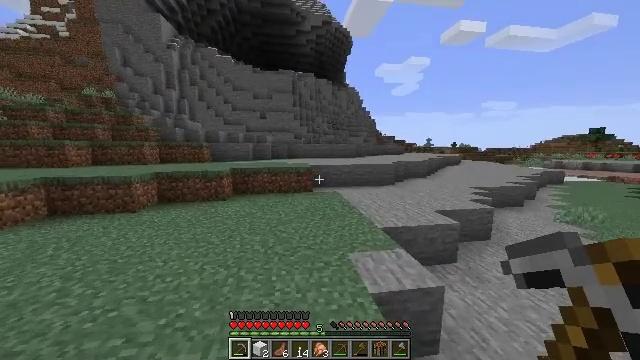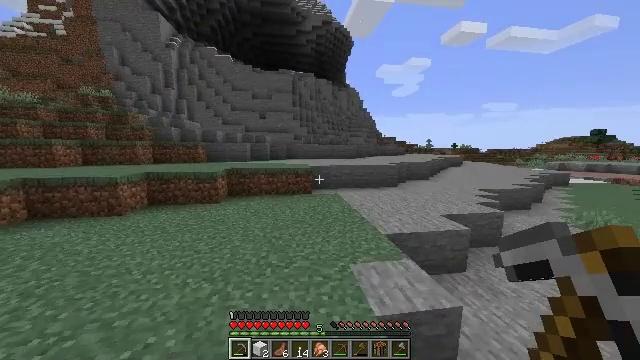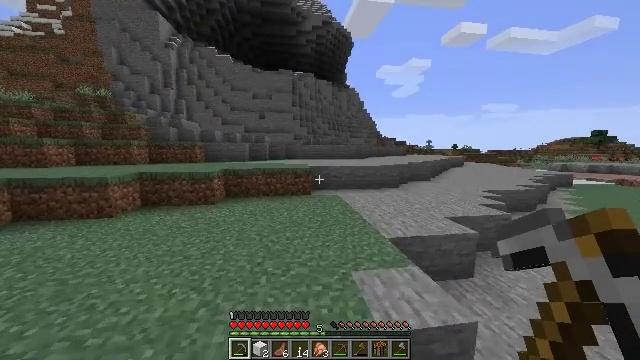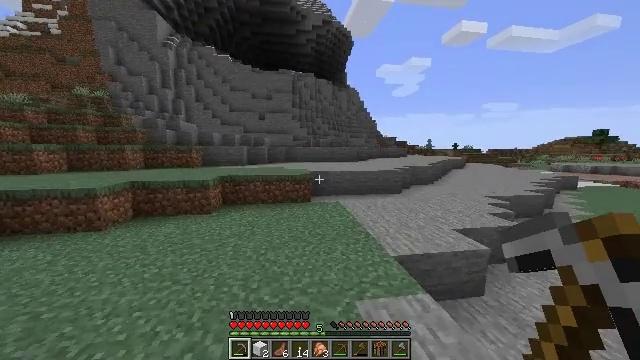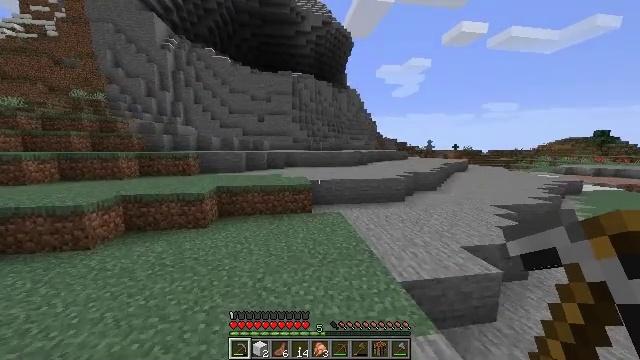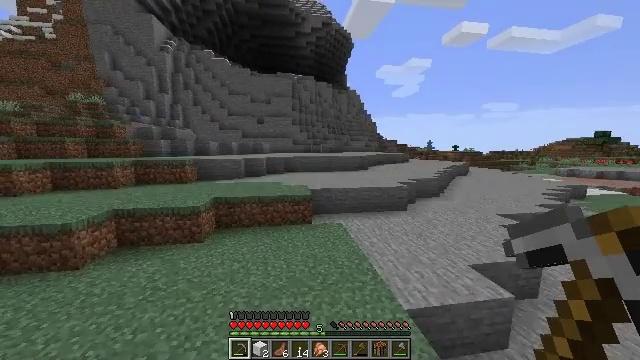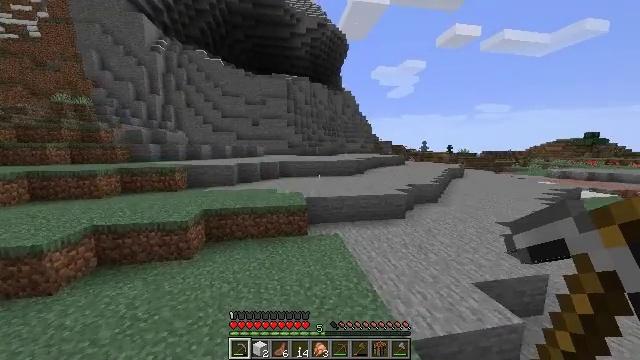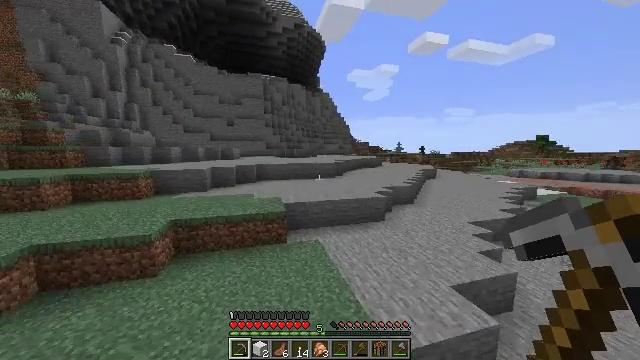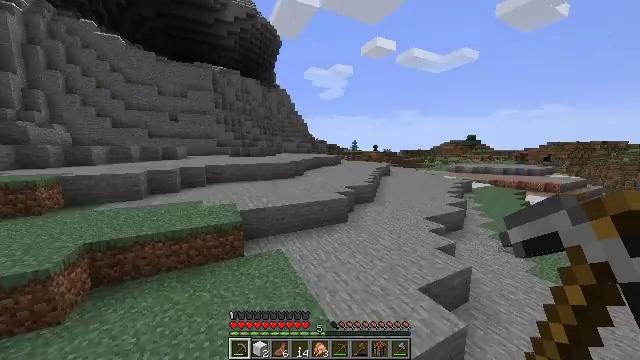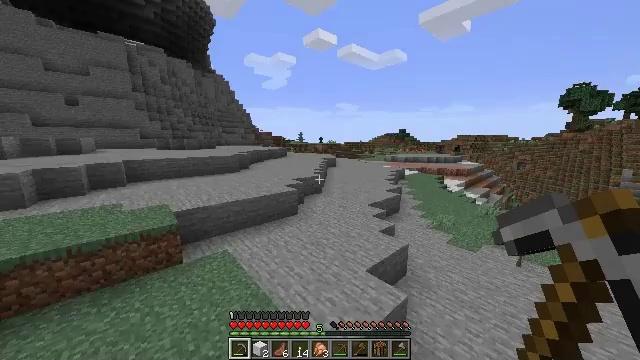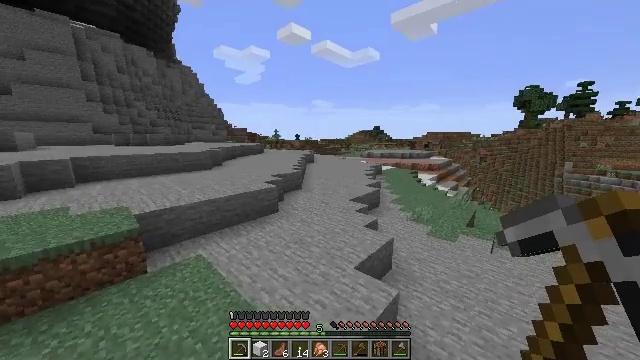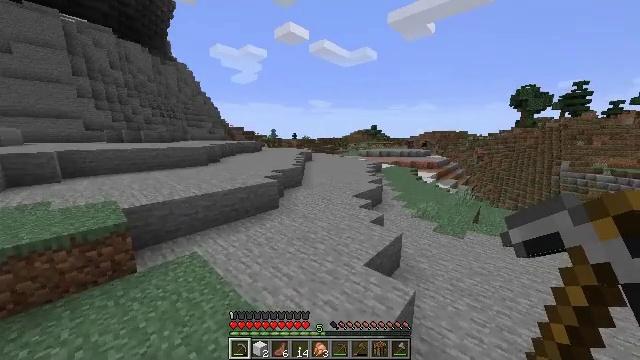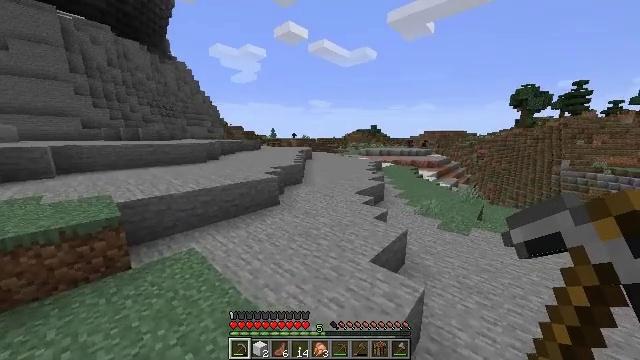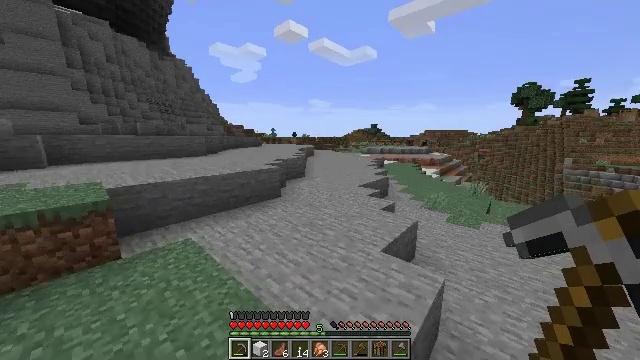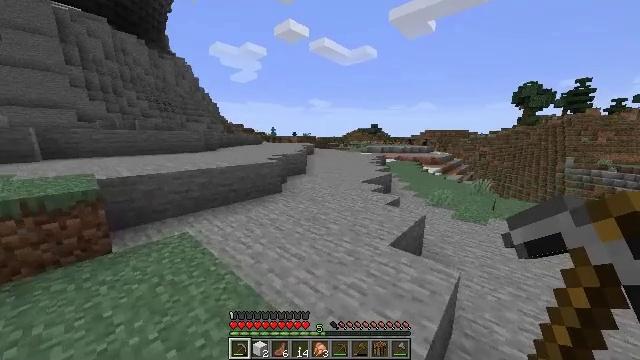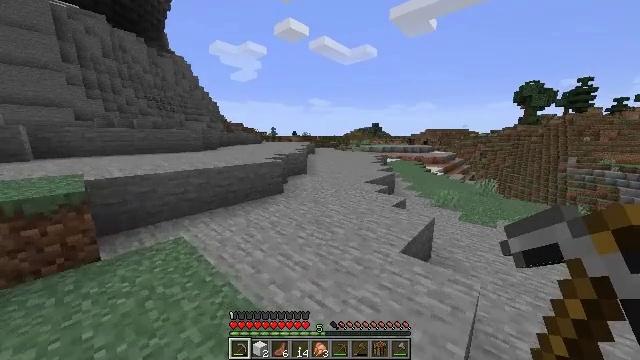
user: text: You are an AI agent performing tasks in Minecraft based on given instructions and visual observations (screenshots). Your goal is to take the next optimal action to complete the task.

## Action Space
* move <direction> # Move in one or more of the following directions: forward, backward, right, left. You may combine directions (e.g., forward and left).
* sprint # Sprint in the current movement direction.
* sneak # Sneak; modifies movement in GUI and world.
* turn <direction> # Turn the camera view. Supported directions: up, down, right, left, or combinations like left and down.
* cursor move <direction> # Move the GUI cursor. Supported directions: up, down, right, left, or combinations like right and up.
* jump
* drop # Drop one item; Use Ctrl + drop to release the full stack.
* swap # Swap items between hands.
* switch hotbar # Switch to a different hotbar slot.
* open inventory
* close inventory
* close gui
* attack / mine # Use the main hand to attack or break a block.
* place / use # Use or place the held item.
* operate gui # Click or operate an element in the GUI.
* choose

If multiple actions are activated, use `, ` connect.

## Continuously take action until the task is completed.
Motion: motion action
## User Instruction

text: Harvest a pumpkin from the field.
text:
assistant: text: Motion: move forward, sprint
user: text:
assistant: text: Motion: move forward, sprint
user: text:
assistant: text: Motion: move forward, sprint, jump
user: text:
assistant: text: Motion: move forward, sprint, jump
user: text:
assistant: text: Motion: move forward, sprint, jump
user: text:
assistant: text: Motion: move forward, sprint, turn right, jump
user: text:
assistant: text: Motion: move forward, sprint, turn right, jump
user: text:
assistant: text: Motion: move forward, sprint, turn right
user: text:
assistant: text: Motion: move forward, sprint, turn right and down
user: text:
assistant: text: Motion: move forward, sprint, turn right
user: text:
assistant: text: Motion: move forward, sprint
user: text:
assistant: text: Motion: move forward, sprint
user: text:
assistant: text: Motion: move forward, sprint
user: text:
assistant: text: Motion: move forward, sprint, jump
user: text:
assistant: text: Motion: move forward, sprint, jump
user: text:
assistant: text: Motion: move forward, sprint, jump
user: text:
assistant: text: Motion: move forward, sprint, jump
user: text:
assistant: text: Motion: move forward, sprint, jump
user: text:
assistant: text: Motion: move forward, sprint, jump
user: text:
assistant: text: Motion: move forward, sprint
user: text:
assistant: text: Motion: move forward, sprint
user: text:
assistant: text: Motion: move forward, sprint
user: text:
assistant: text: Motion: move forward, sprint
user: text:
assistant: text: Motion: move forward, sprint, turn right
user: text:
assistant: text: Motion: move forward, sprint, turn right, jump
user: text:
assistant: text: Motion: move forward, sprint, turn right, jump
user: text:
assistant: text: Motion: move forward, sprint, turn right, jump
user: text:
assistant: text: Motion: move forward, sprint, jump
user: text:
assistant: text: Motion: move forward, sprint, jump
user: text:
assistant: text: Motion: move forward, sprint, jump